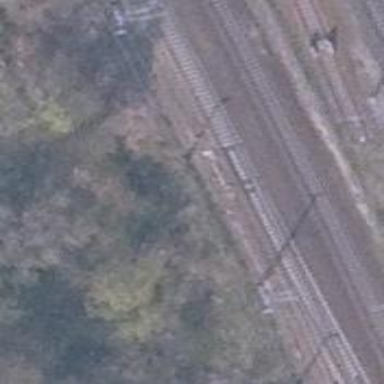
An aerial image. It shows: Railway switch with the turnout on the left side.